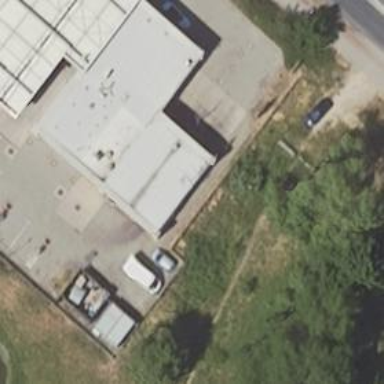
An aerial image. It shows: Car wash facility.